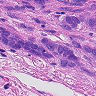
Metastatic tissue present: yes